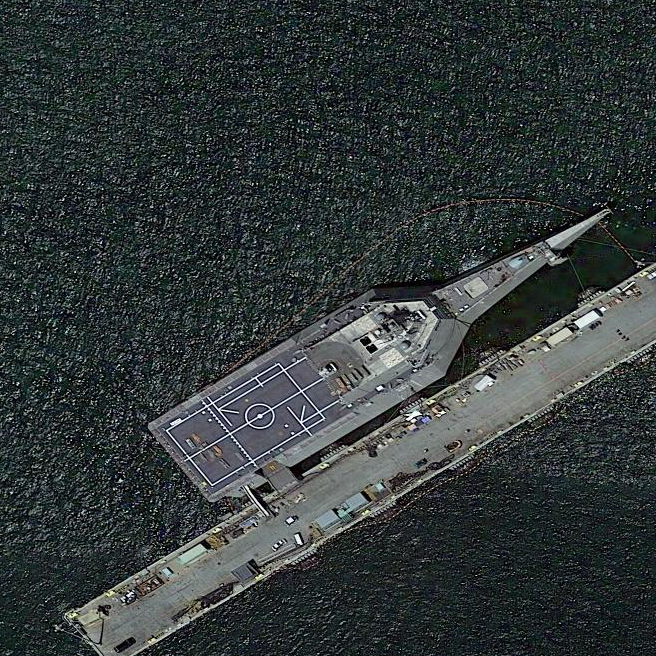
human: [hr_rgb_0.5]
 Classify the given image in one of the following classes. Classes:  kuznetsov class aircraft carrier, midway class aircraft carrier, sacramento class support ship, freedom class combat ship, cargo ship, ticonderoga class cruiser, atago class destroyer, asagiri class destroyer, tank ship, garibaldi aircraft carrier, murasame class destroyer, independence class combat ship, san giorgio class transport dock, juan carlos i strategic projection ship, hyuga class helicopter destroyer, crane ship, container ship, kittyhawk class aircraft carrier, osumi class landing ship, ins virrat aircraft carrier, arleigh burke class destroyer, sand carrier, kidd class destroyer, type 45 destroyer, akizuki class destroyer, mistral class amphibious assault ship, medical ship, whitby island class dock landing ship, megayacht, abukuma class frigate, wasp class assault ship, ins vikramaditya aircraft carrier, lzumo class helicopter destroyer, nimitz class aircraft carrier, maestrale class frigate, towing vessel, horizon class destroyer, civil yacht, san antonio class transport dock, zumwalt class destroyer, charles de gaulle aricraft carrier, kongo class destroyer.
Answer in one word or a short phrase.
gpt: Independence class combat ship